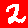
Digit: 2